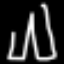
Label: pants